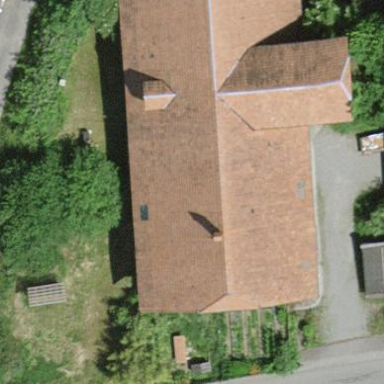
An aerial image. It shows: Farm building.